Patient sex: M
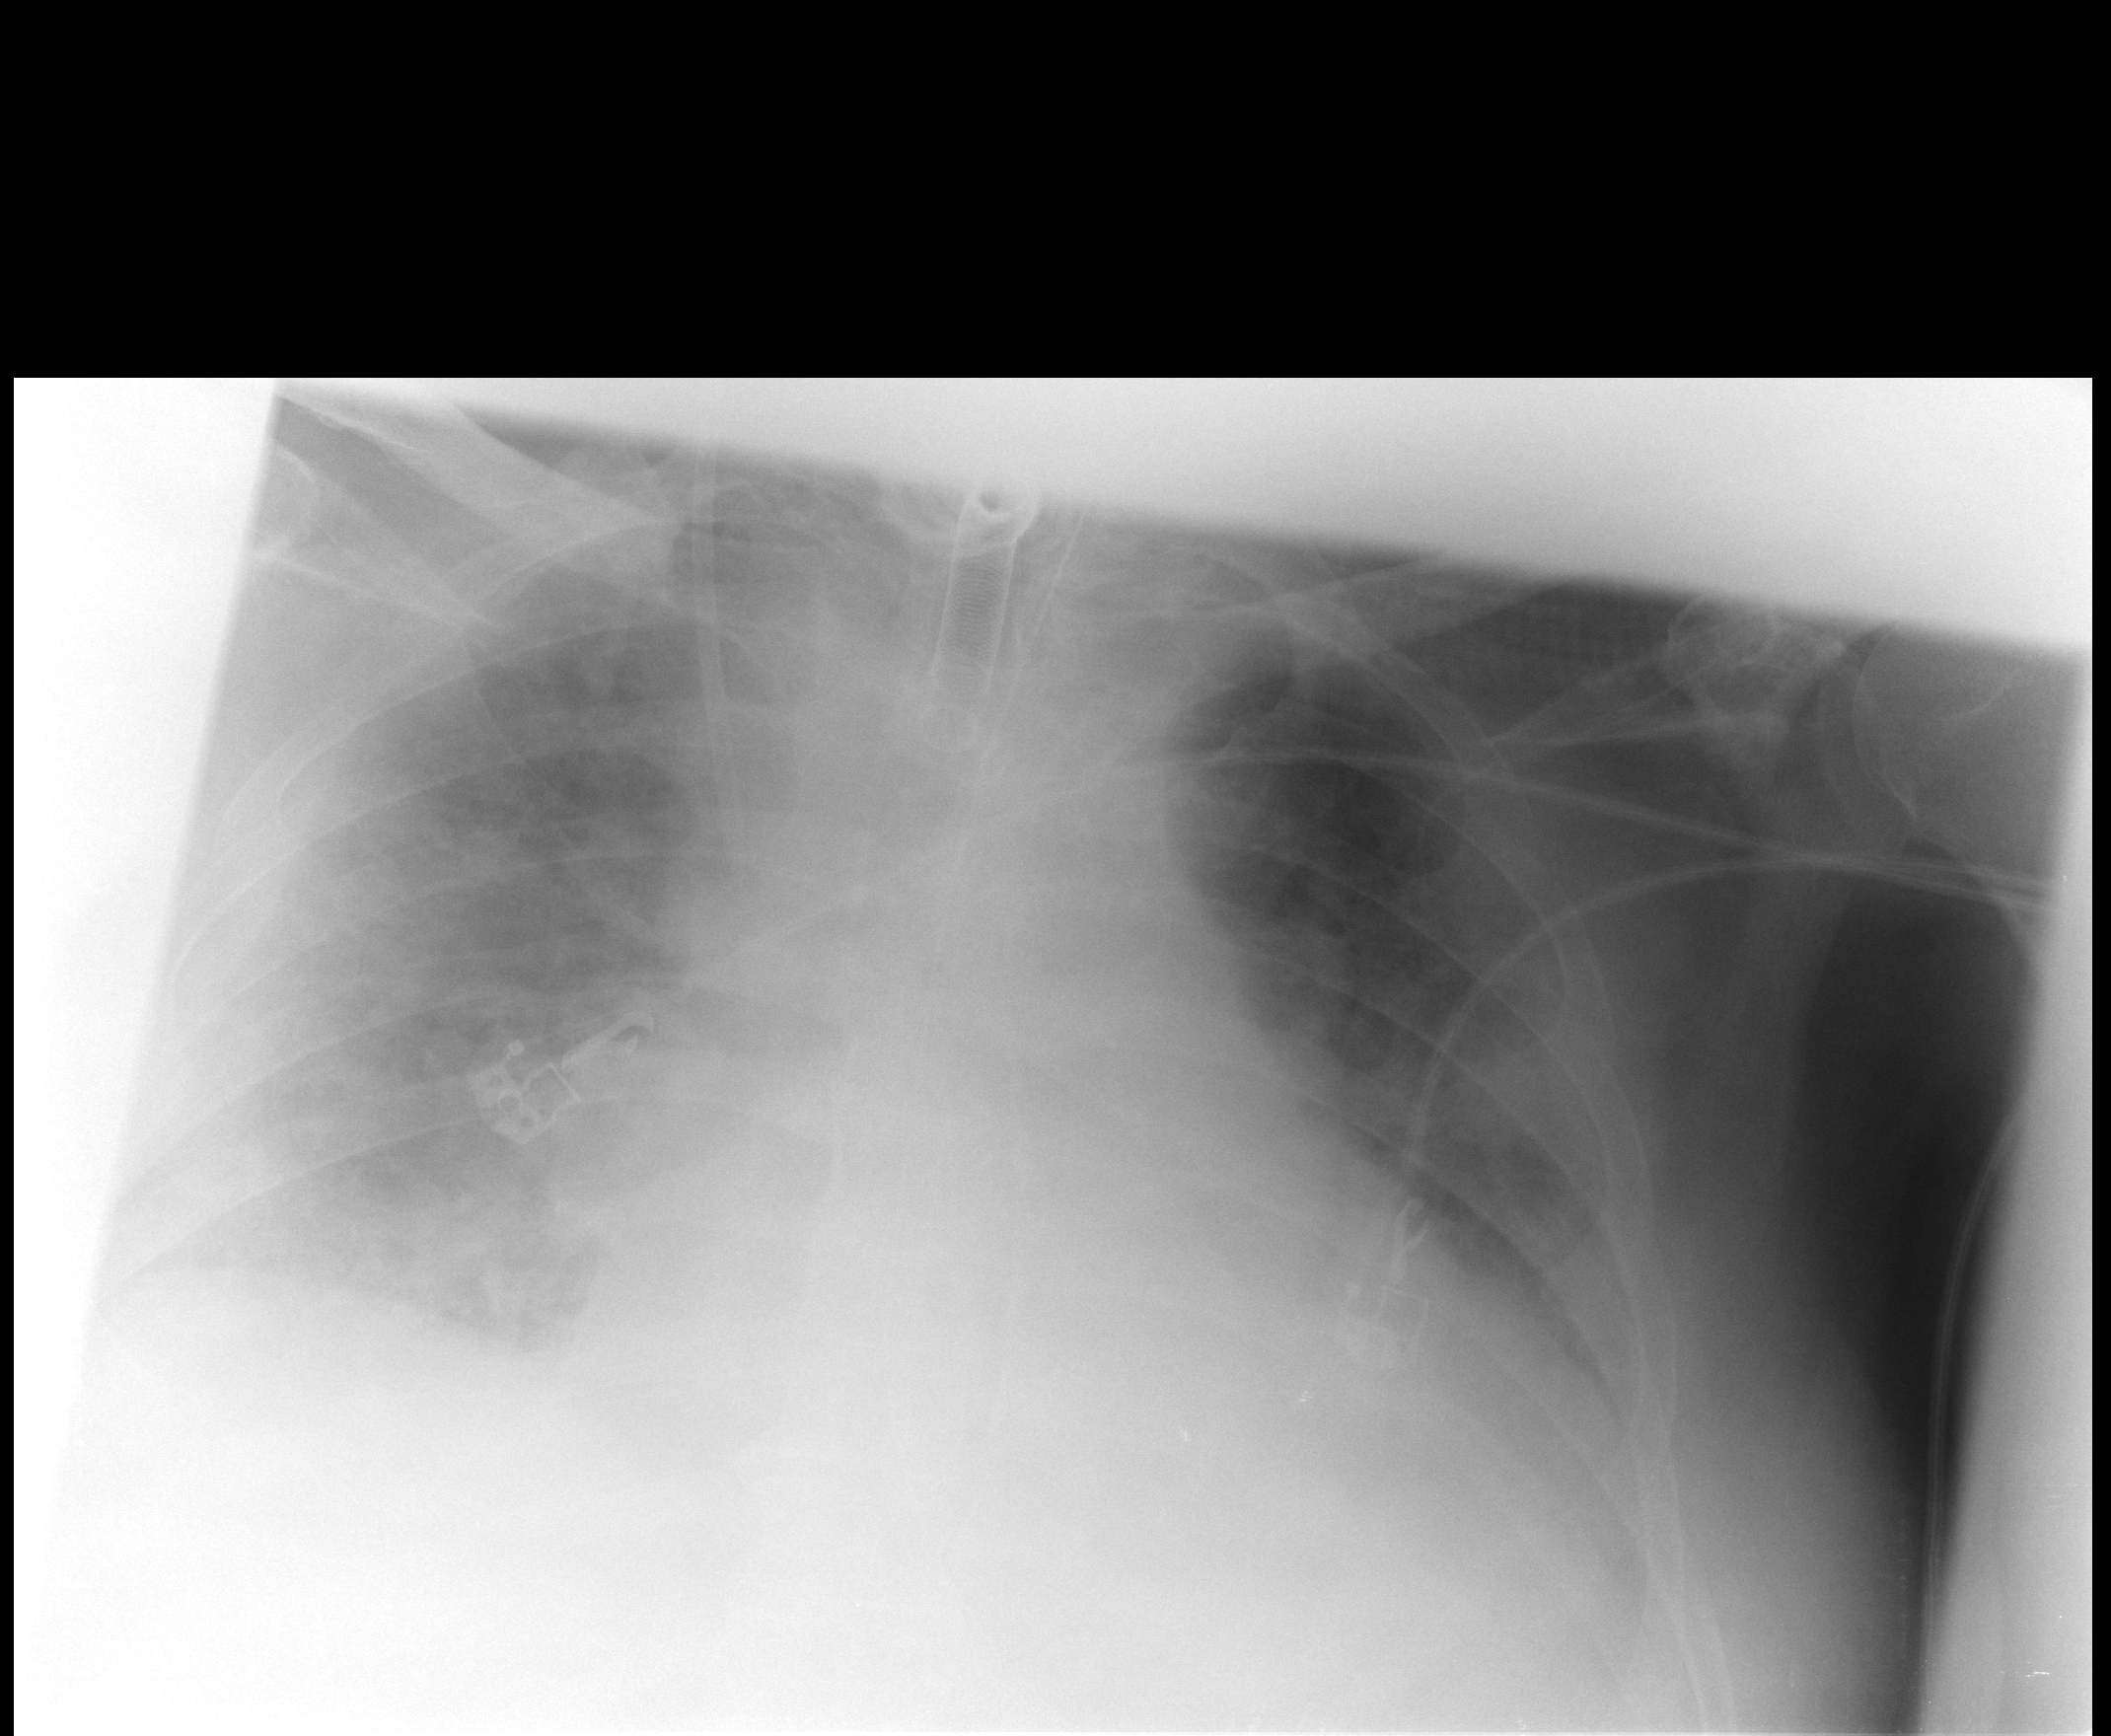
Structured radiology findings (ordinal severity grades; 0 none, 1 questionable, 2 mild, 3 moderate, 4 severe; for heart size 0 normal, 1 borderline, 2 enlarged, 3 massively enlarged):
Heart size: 2
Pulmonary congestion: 3
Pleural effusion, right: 3
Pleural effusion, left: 3
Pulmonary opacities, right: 2
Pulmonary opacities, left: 2
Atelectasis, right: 3
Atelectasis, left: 3